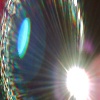
Label: sunburn